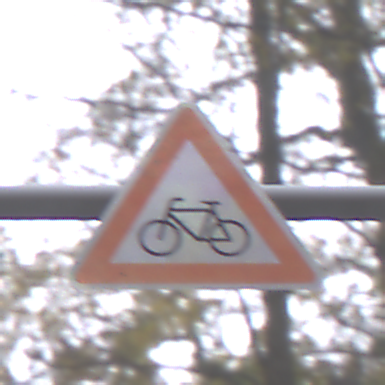
Verkehrszeichen: RadverkehrRechts
Umgebung: Outdoor, Nature
Tageszeit: MorningAfternoon
Wetter: Overcast
Licht: Natural
Jahreszeit: Autumn
Kontrast: LowContrast